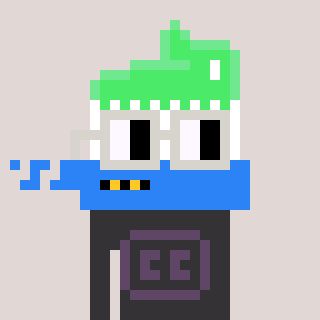
a pixel art character with square light gray glasses, a toothbrush-shaped head and a grayscale-colored body on a warm background